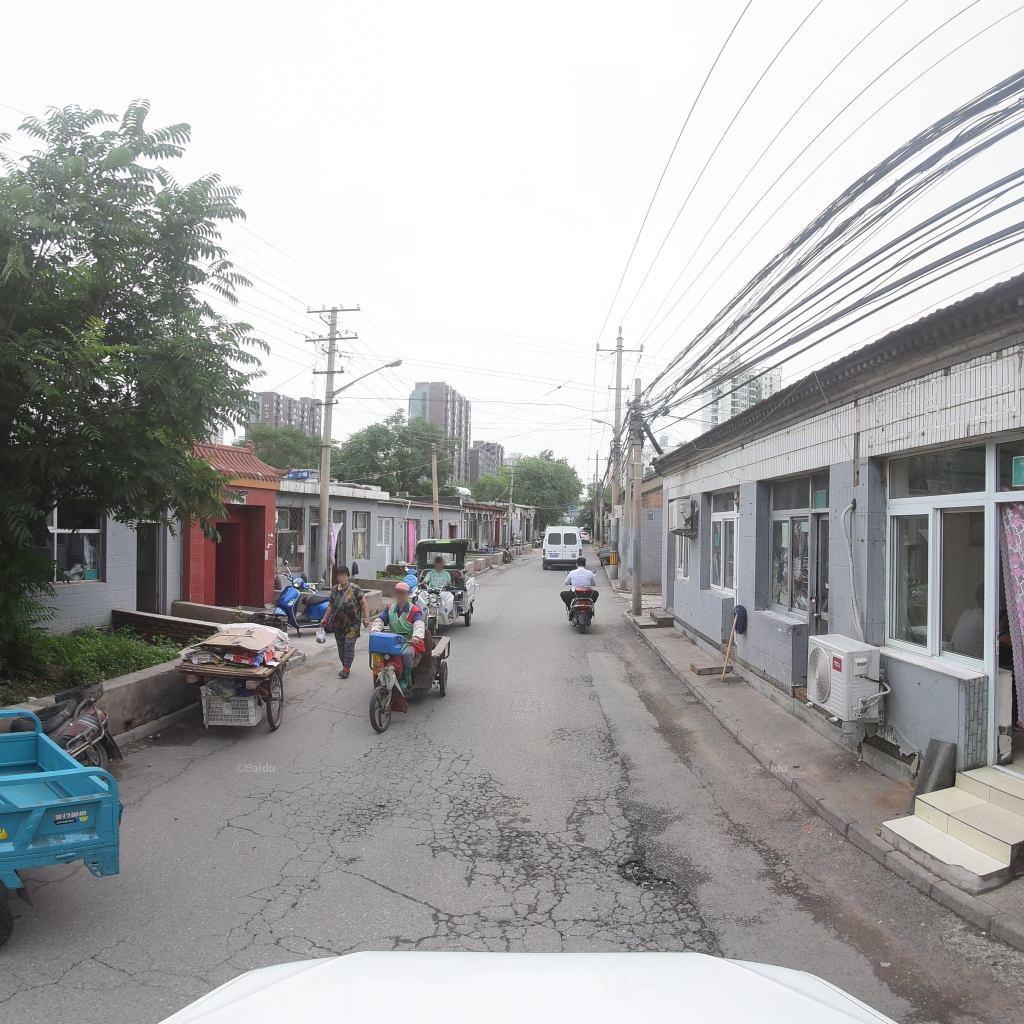
Region: Fengtai
Road damage annotations: pothole, alligator crack, longitudinal crack